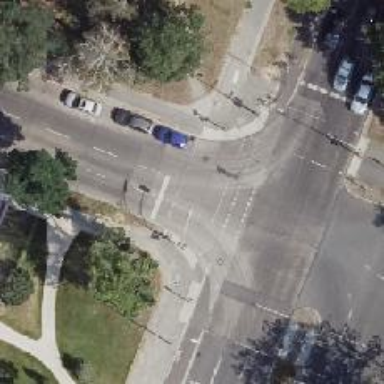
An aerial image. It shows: Road crossing with traffic signals.